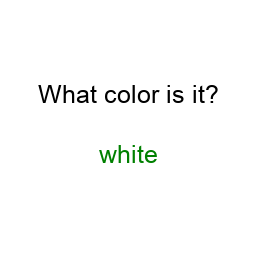
Color: green
Color name shown: white
Background color: white
Question text color: black